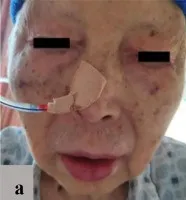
Redness, and ,swelling around the eyes.
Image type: medical_photograph (skin_photograph)